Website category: jobs
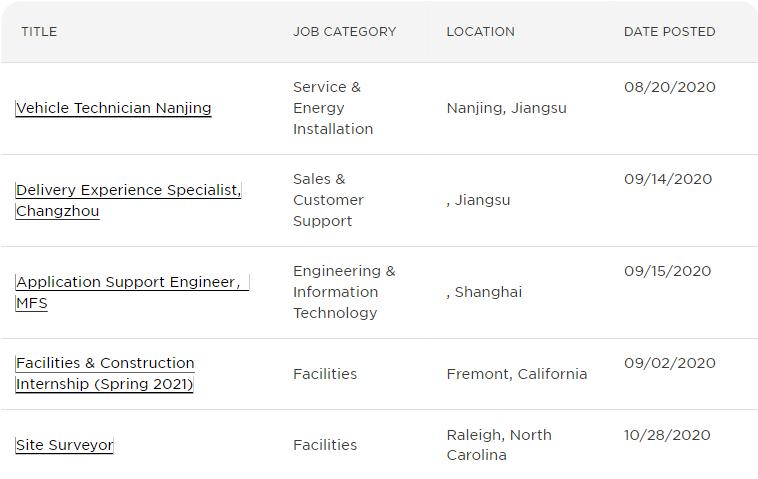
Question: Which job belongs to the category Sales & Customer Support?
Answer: Delivery Experience Specialist, Changzhou

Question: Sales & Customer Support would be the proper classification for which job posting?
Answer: Delivery Experience Specialist, Changzhou

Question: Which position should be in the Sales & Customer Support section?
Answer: Delivery Experience Specialist, Changzhou

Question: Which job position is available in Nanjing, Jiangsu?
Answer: Vehicle Technician Nanjing

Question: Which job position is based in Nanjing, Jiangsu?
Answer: Vehicle Technician Nanjing

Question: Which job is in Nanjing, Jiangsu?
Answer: Vehicle Technician Nanjing

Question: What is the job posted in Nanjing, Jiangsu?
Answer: Vehicle Technician Nanjing

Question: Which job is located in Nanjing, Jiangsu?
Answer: Vehicle Technician Nanjing

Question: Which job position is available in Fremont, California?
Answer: Facilities & Construction Internship (Spring 2021)

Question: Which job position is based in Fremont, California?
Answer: Facilities & Construction Internship (Spring 2021)

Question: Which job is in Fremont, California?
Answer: Facilities & Construction Internship (Spring 2021)

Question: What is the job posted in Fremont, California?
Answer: Facilities & Construction Internship (Spring 2021)

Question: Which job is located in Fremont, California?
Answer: Facilities & Construction Internship (Spring 2021)

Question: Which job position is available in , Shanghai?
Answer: Application Support EngineerMFS

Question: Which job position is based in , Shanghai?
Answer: Application Support EngineerMFS

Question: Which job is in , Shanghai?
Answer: Application Support EngineerMFS

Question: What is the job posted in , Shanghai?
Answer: Application Support EngineerMFS

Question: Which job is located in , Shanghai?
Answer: Application Support EngineerMFS

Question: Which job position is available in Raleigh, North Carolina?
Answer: Site Surveyor

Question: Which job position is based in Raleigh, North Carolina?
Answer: Site Surveyor

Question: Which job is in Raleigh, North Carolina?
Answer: Site Surveyor

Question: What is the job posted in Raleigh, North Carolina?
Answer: Site Surveyor

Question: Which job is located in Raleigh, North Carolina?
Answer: Site Surveyor

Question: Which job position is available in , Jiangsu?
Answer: Delivery Experience Specialist, Changzhou

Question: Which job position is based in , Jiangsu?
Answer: Delivery Experience Specialist, Changzhou

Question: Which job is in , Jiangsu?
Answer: Delivery Experience Specialist, Changzhou

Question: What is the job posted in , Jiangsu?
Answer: Delivery Experience Specialist, Changzhou

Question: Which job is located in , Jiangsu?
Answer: Delivery Experience Specialist, Changzhou